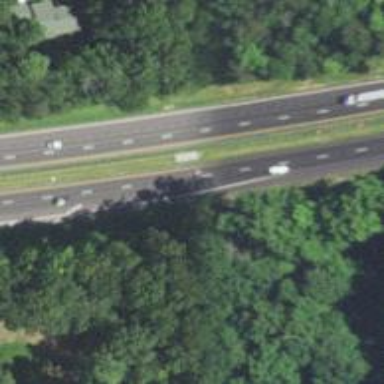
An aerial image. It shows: Asphalt motorway.